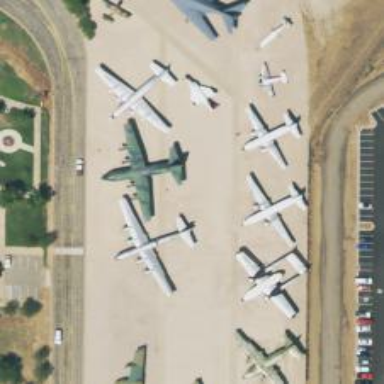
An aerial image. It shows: Historic memorial dedicated to aircraft.